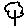
Label: tree